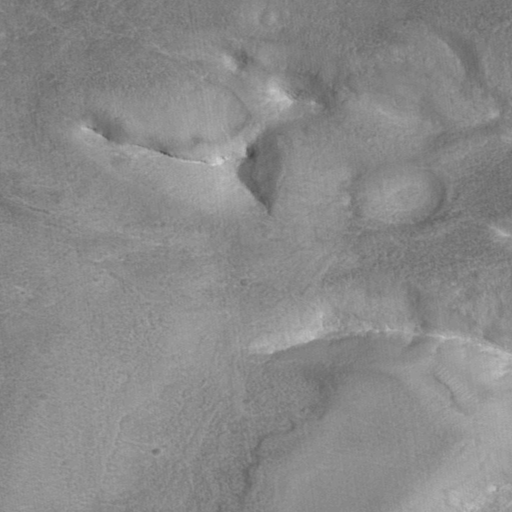
Classes present: Background